【题型】填空题　【知识点】立体几何　【难度】medium
如图所示，在平行六面体 \(ABCD-A_1B_1C_1D_1\) 中，\(A_1C_1 \cap B_1D_1 = F\)，若 \(\overrightarrow{AF} = x\overrightarrow{AB} + y\overrightarrow{AD} + z\overrightarrow{AA_1}\)，则 \(x+y+z=\underline{\ \ \ \ \ \ \ \ }\)。

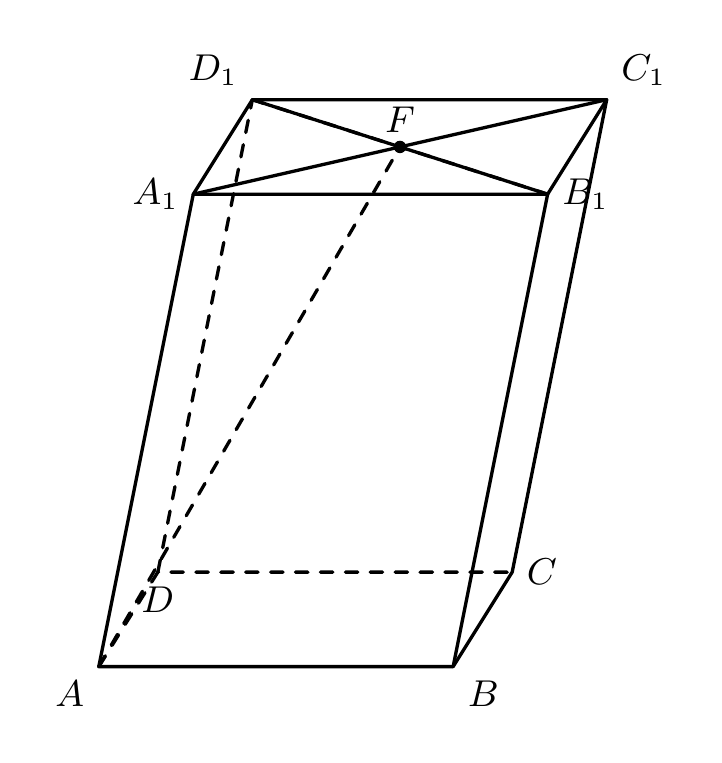
【解答】
\textbf{【答案】} \(\boldsymbol{2}\)

\noindent
\textbf{【知识点】} 用基底表示向量、空间向量加减运算的几何表示

\noindent
\textbf{【分析】} 题中几何体为平行六面体，就要充分利用几何体的特征进行转化，
\[
\overrightarrow{AF} = \overrightarrow{AB} + \overrightarrow{BB_1} + \overrightarrow{B_1F} = \overrightarrow{AB} + \overrightarrow{BB_1} + \frac{1}{2}\overrightarrow{B_1D_1},
\]
再将 \(\overrightarrow{A_1D_1}\) 转化为 \(\overrightarrow{AD}\)，以及将 \(\overrightarrow{A_1B_1}\) 转化为 \(\overrightarrow{AB}\)，\(\overrightarrow{BB_1} = \overrightarrow{AA_1}\)，总之等式右边为 \(\overrightarrow{AB}\)，\(\overrightarrow{AD}\)，\(\overrightarrow{AA_1}\)，从而得出 \(x = y = \frac{1}{2}\)，\(z = 1\)。

\noindent
\textbf{【详解】} 解：因为
\[
\begin{aligned}
\overrightarrow{AF} &= \overrightarrow{AB} + \overrightarrow{BB_1} + \overrightarrow{B_1F} = \overrightarrow{AB} + \overrightarrow{BB_1} + \frac{1}{2}\overrightarrow{B_1D_1} \\
&= \overrightarrow{AB} + \overrightarrow{BB_1} + \frac{1}{2}\left(\overrightarrow{A_1D_1} - \overrightarrow{A_1B_1}\right) \\
&= \overrightarrow{AB} + \overrightarrow{BB_1} + \frac{1}{2}\overrightarrow{AD} - \frac{1}{2}\overrightarrow{AB} \\
&= \frac{1}{2}\overrightarrow{AB} + \frac{1}{2}\overrightarrow{AD} + \overrightarrow{AA_1},
\end{aligned}
\]
又 \(\overrightarrow{AF} = x\overrightarrow{AB} + y\overrightarrow{AD} + z\overrightarrow{AA_1}\)，

所以 \(x = y = \frac{1}{2}\)，\(z = 1\)，

则 \(x+y+z = 2\)。

故答案为：\(\boldsymbol{2}\)。